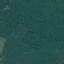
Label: Forest